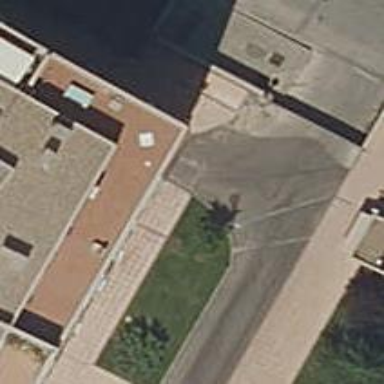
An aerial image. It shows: Parking entrance.